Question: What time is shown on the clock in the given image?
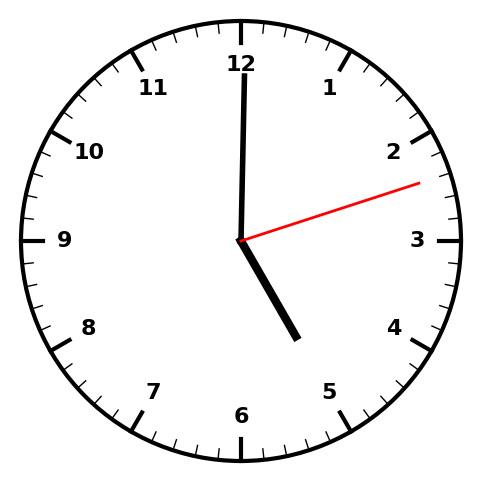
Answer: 05:00:12